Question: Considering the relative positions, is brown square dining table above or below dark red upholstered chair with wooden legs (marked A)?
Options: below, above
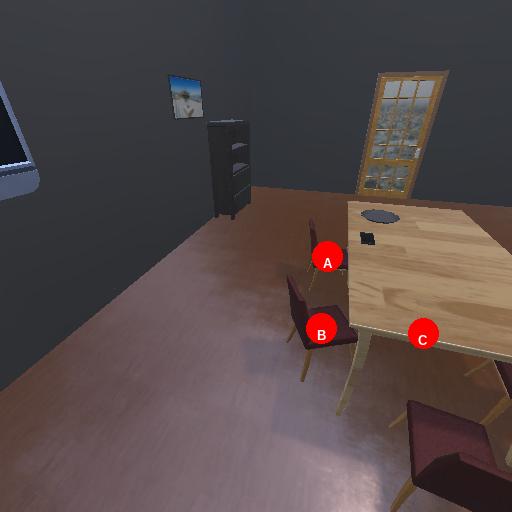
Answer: below